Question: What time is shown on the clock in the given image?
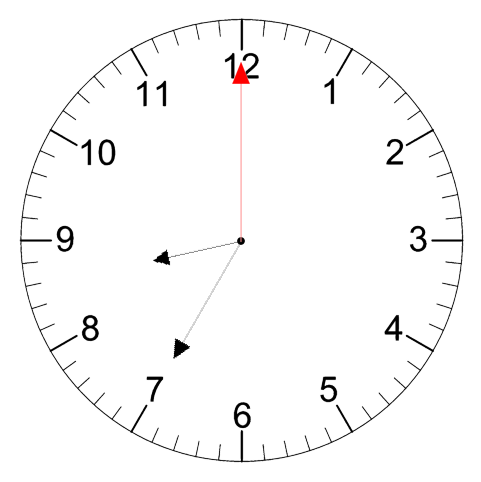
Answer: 08:35:00